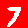
Digit: 7